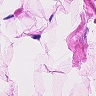
Metastatic tissue present: no